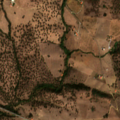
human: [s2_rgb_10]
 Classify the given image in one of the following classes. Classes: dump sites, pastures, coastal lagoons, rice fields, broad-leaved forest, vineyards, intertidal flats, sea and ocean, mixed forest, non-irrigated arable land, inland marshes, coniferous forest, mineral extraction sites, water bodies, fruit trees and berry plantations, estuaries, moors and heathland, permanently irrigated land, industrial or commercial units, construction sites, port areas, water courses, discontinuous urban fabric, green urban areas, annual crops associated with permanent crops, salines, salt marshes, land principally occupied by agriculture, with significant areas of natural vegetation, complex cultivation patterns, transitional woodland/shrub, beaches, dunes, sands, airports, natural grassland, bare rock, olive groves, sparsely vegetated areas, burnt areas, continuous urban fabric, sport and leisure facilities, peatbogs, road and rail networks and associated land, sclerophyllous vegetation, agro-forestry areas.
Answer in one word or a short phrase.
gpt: non-irrigated arable land, complex cultivation patterns, agro-forestry areas